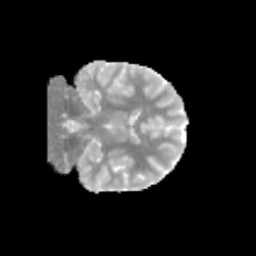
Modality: MD
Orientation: coronal
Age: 11
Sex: male
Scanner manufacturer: siemens
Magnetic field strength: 3 T
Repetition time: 3.8 s
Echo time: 0.07 s